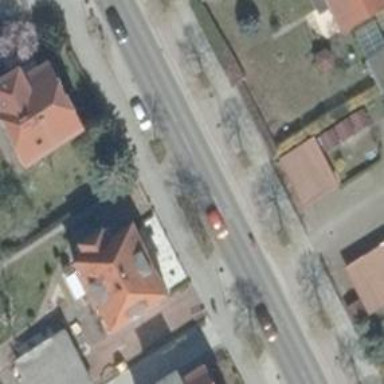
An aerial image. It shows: Broadleaved deciduous tree on the street.